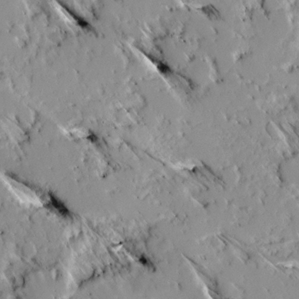
Label: non_frost